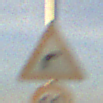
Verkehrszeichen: KurveRechts
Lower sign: Geschwindigkeit90
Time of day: SunriseSunset
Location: Outdoor (Nature)
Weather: PartlyCloudy
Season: Summer
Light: Natural